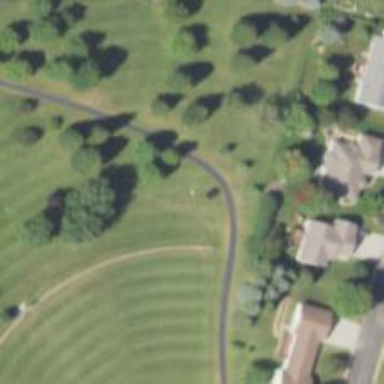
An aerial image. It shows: Disc golf hole.